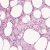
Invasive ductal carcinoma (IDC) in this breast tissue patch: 0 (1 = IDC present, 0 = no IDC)